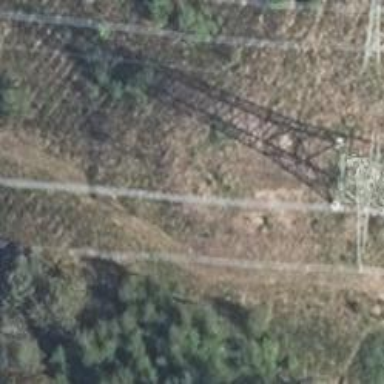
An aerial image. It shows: Historic power tower.